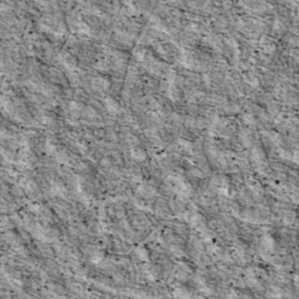
Label: non_frost